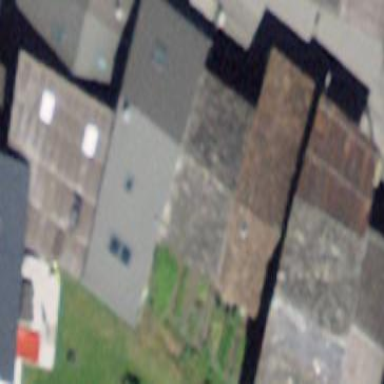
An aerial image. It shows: Terrace building.